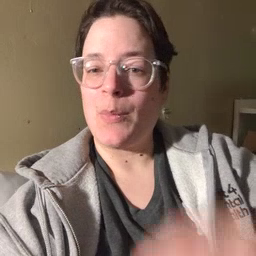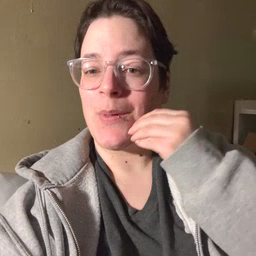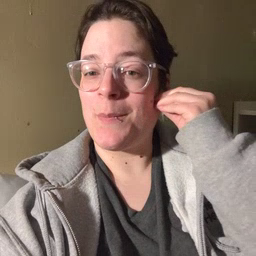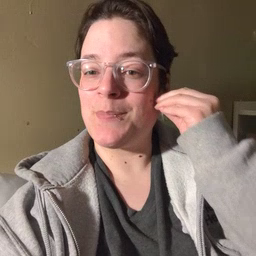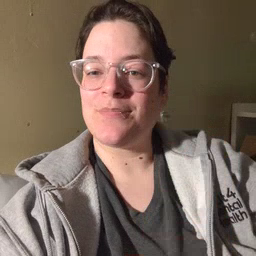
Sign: home